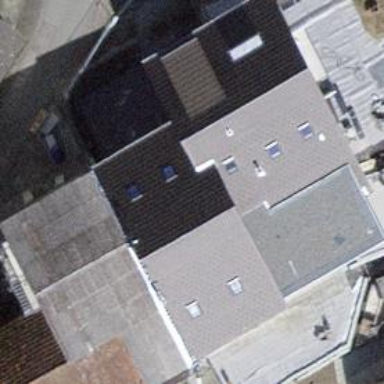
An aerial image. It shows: Building with tiled roof.